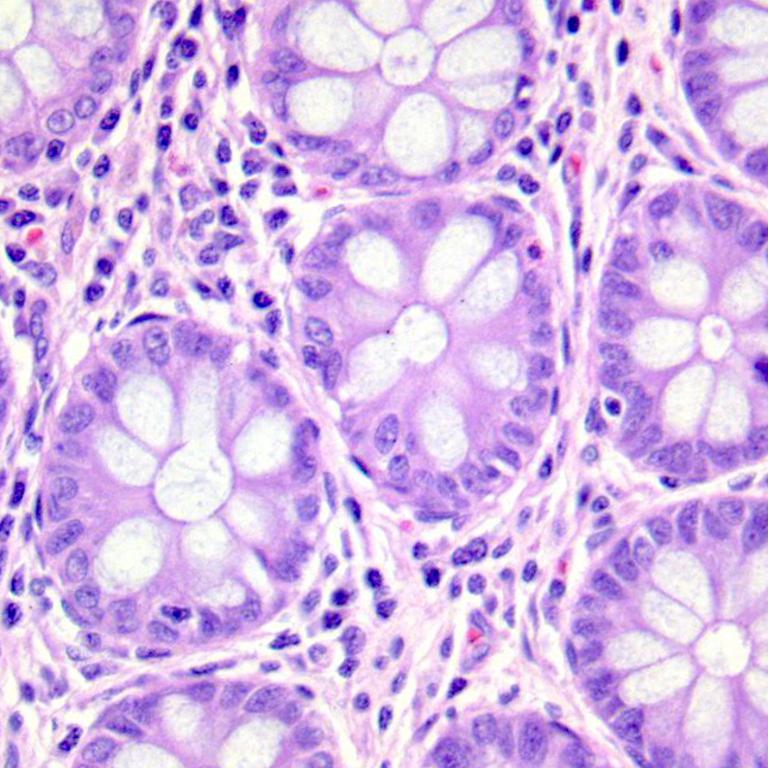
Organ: colon
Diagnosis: benign